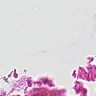
Metastatic tissue present: no